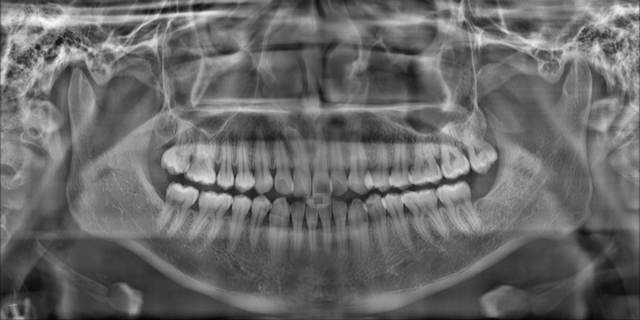
adult